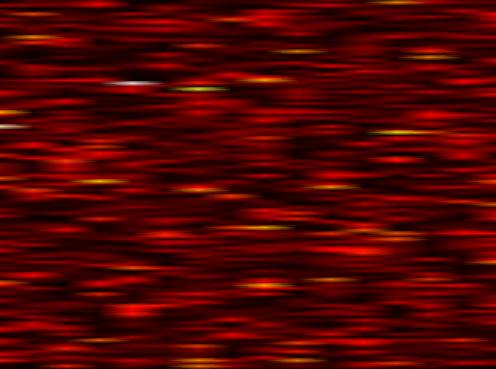
Label: OFDM